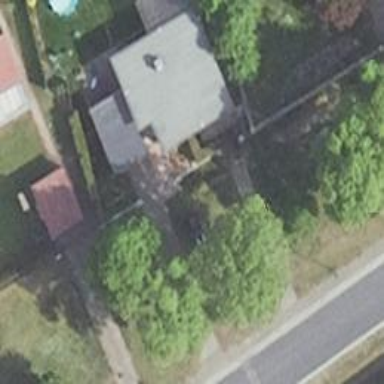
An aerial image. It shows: Driveway leading to service road.